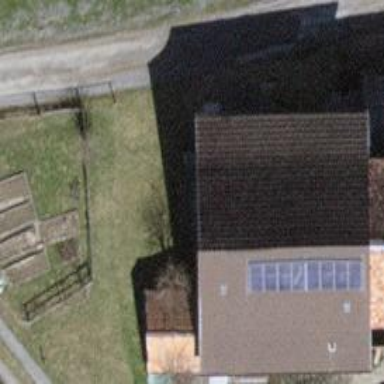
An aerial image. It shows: Detached building.